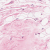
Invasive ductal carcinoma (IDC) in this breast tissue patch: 0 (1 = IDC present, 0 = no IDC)